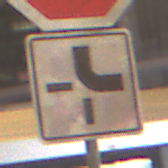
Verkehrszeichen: VerlaufVorfahrtsstrasse4
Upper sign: Stop
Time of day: NotSpecified
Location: Indoor (Urban)
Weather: NotSpecified
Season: NotSpecified
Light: Artificial